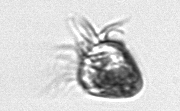
Label: Ciliophora